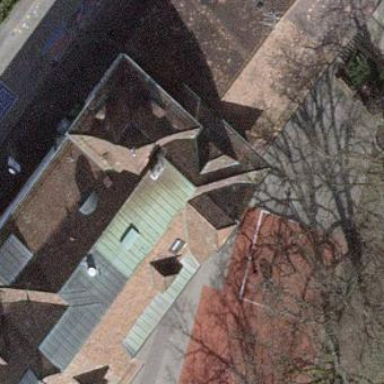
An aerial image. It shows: School building.